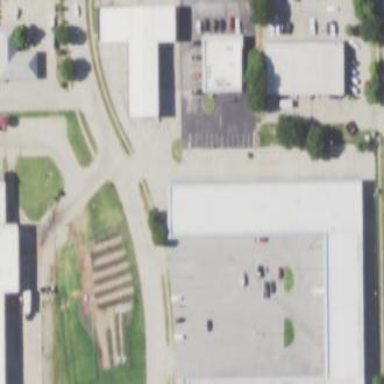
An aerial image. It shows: Commercial building.